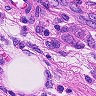
Metastatic tissue present: yes